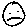
Label: smiley face